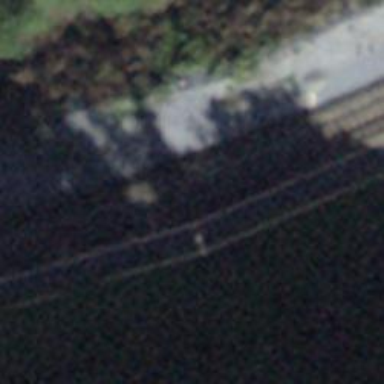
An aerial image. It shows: Narrow-gauge railway track with one electrified contact line.